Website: walmart
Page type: customer-info-address
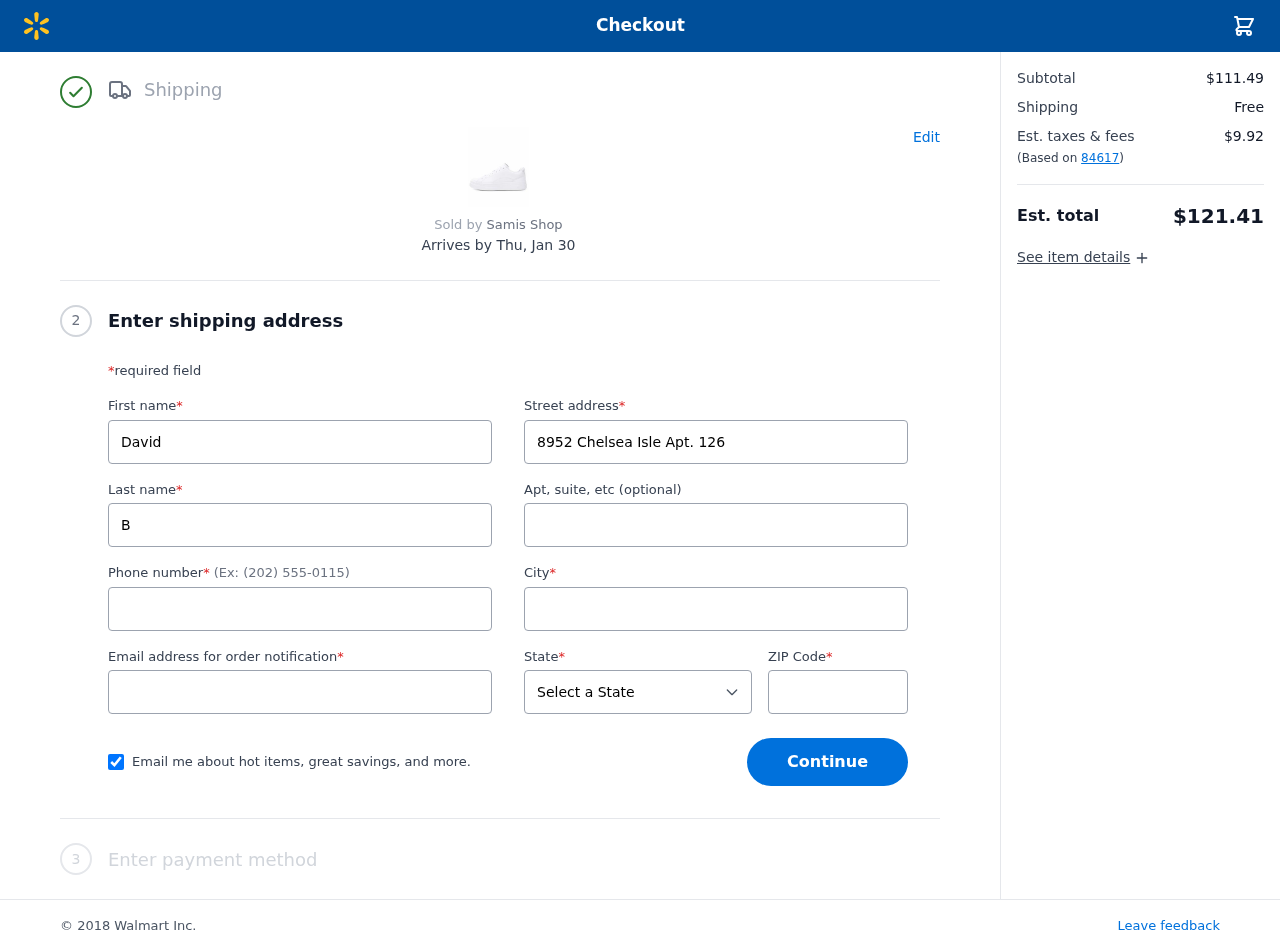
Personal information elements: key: PII_CITY
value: Campbellton
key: PII_EMAIL
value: davidbauer@hotmail.com
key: PII_FIRSTNAME
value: David
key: PII_LASTNAME
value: Bauer
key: PII_PHONE
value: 9642028671
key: PII_POSTCODE
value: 84617
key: PII_STATE
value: Ohio
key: PII_STREET
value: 8952 Chelsea Isle Apt. 126
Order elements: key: ORDER_DELIVERY_DATE
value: Thu, Jan 30
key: ORDER_SUBTOTAL
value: $111.49
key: ORDER_SHIPPING_COST
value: Free
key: ORDER_TAX
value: $9.92
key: ORDER_TOTAL
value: $121.41